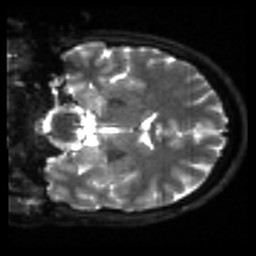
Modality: sbref
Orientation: coronal
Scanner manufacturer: siemens
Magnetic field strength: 3 T
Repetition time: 4 s
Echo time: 0.0594 s